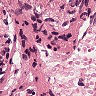
Metastatic tissue present: no